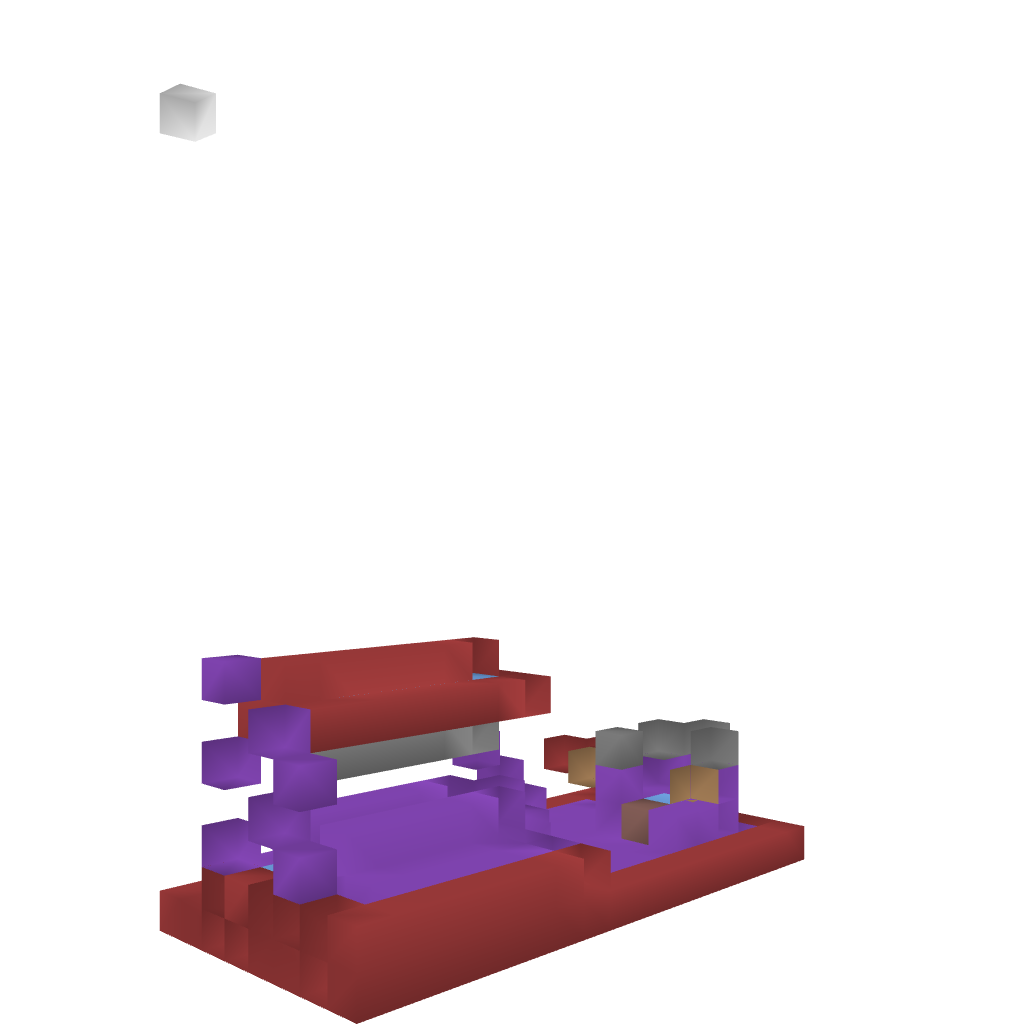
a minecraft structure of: Biggest Cannon Ever! bad low quality